Field crop: maize
Growth stage: 1
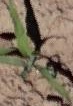
Species: maize